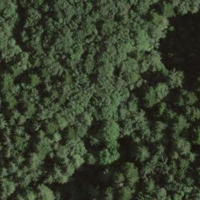
EUNIS habitat code: 44
Species observed at this site:
Fagus sylvatica